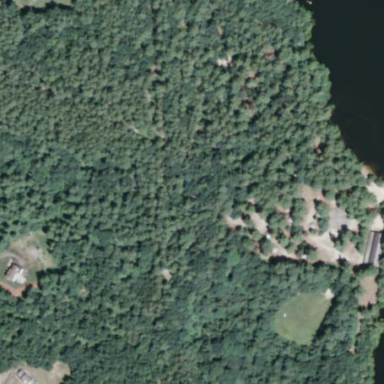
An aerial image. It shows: Campsite area designed for summer camp activities.